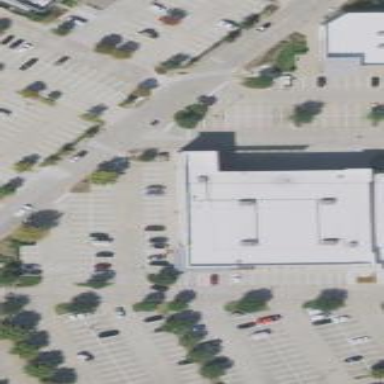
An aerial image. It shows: Flat-roofed commercial building.